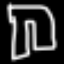
Label: pants